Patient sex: M
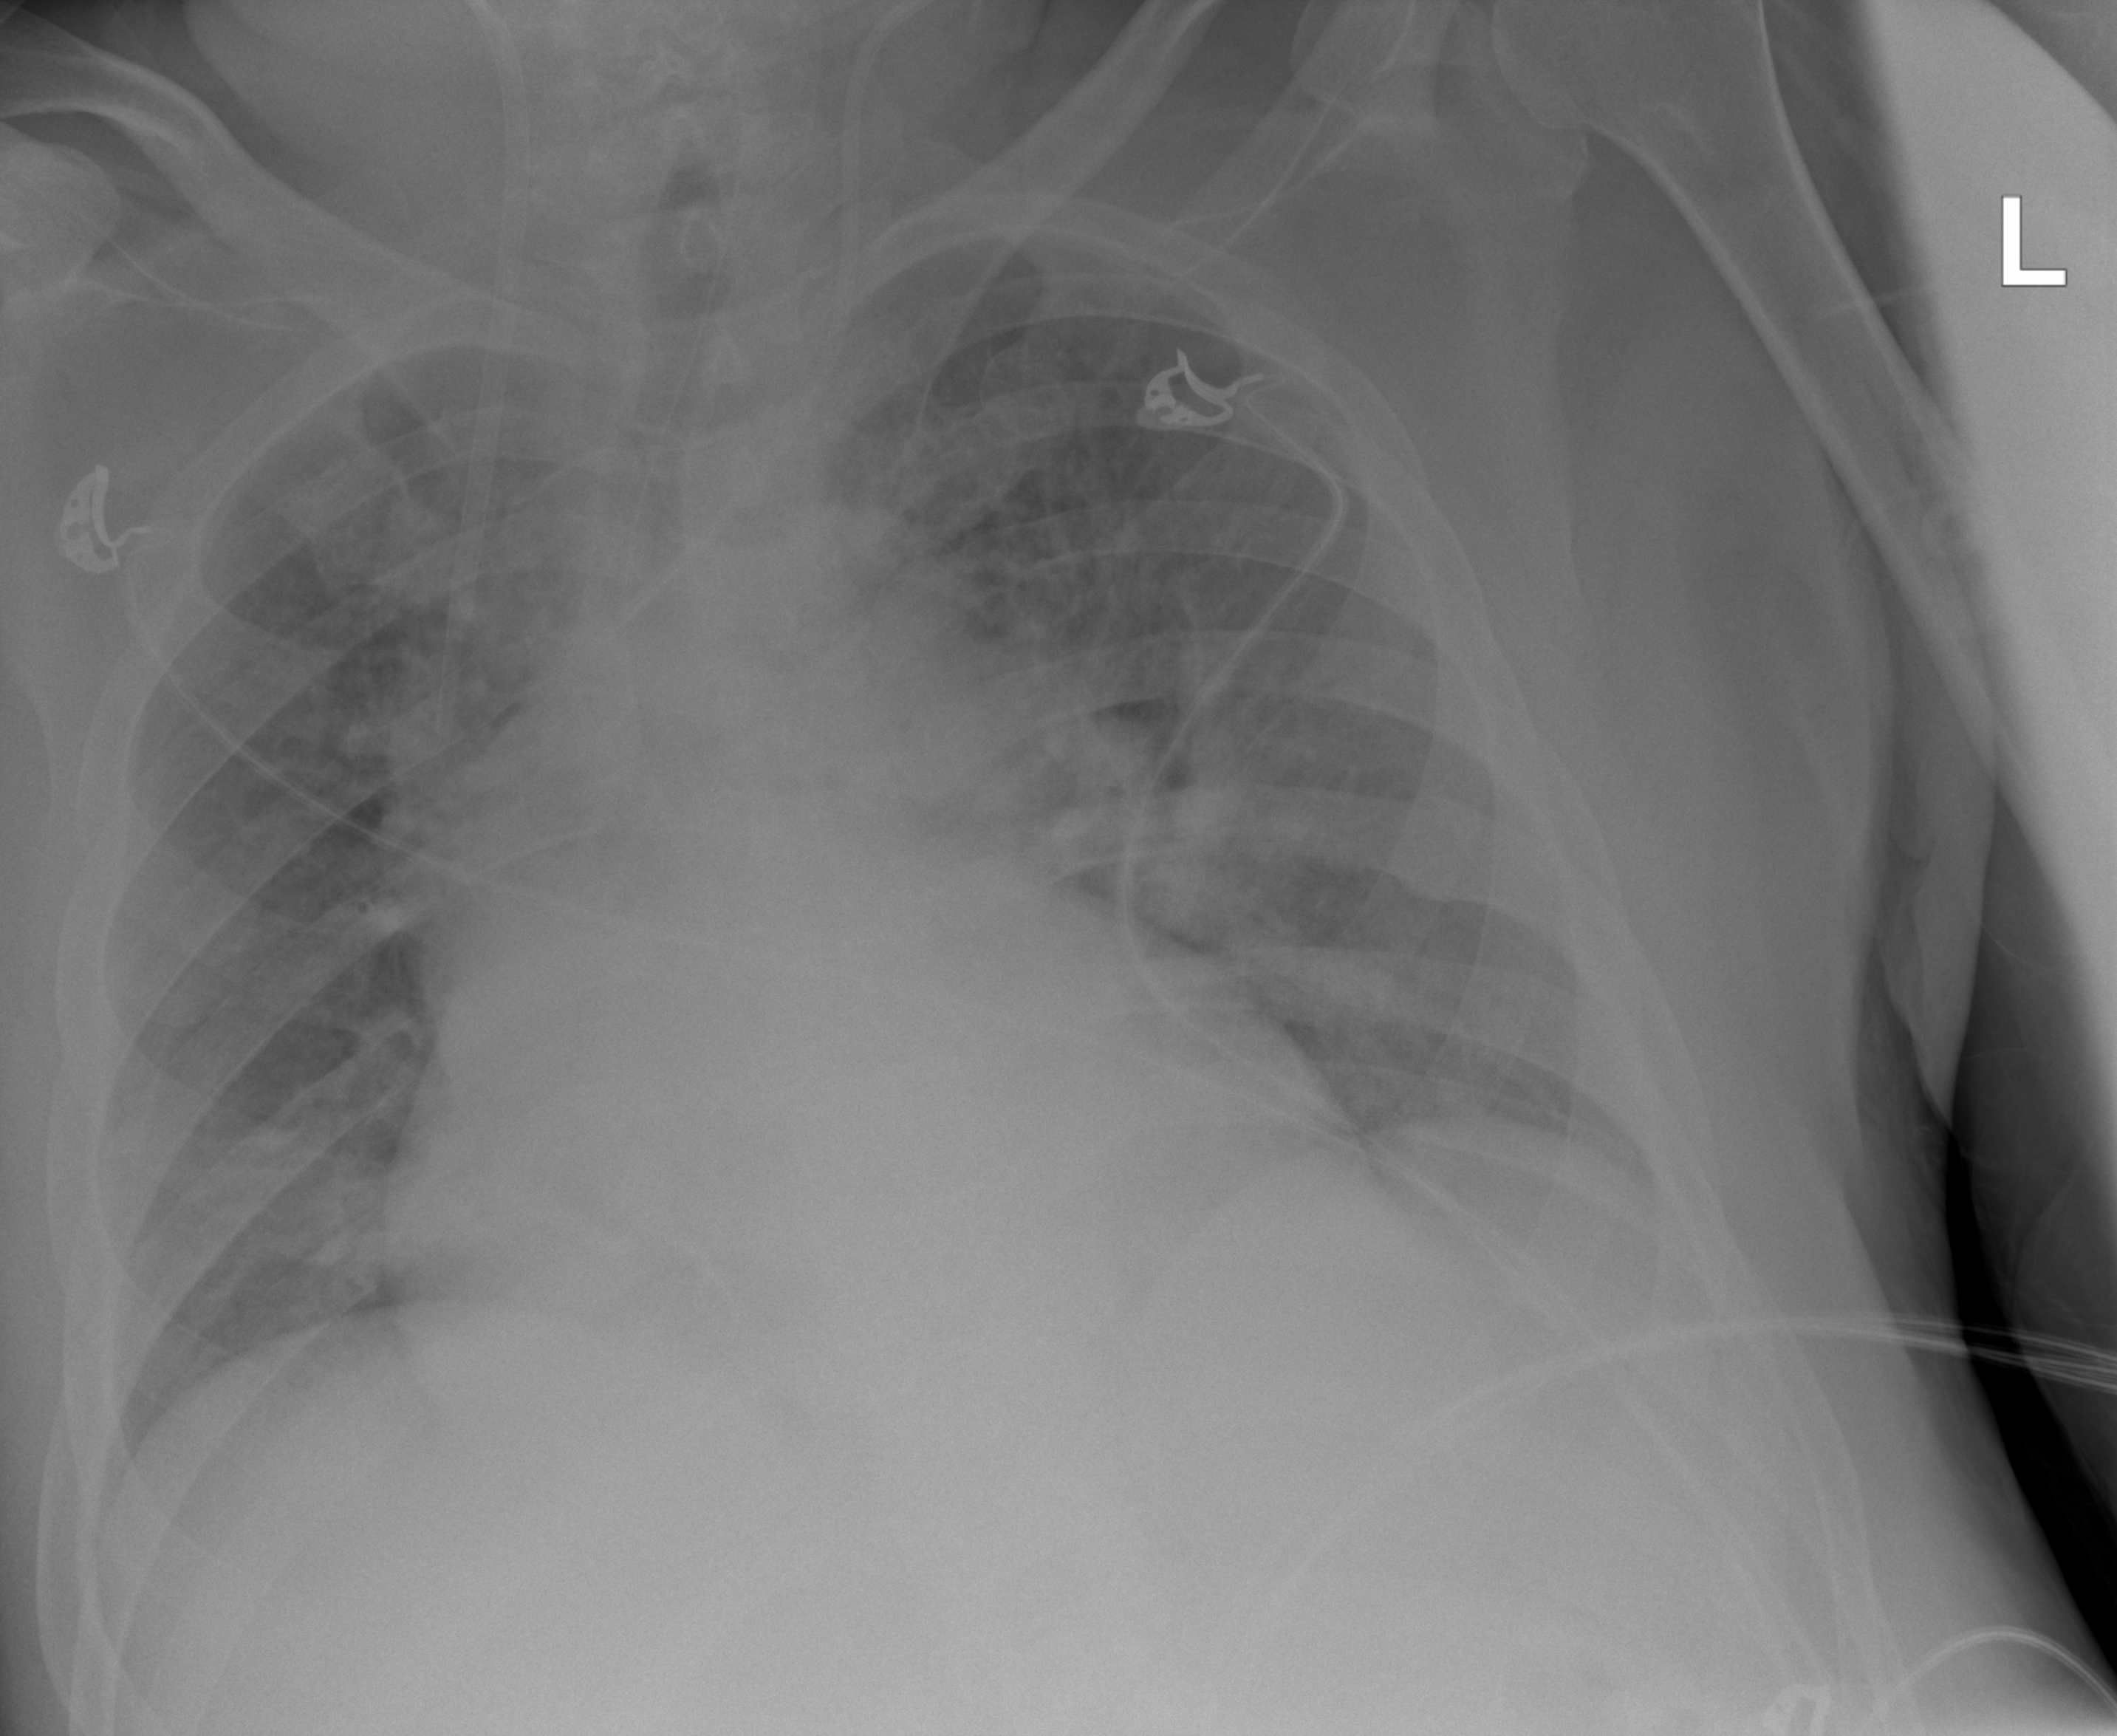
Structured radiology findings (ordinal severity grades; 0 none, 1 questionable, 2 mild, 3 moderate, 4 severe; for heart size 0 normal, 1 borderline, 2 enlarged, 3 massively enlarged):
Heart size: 2
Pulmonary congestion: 3
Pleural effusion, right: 0
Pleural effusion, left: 2
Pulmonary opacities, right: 2
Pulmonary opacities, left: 2
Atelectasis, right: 0
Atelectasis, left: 2